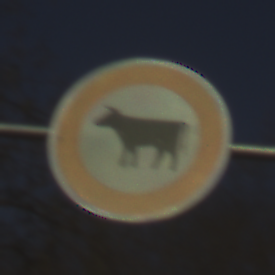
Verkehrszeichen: VerbotViehtrieb
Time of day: SunriseSunset
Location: Outdoor (Nature)
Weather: Clear
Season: NotSpecified
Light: Natural